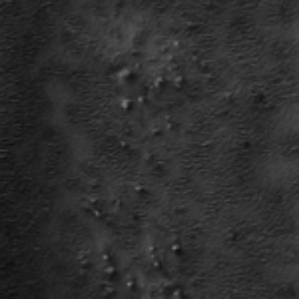
Label: frost